Interaction volume radius: 5 \u00c5
Interaction volume height: 30 \u00c5
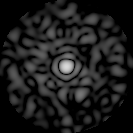
Disorder parameter: 0.8221